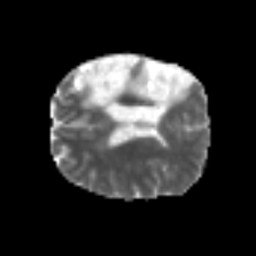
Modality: MD
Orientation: axial
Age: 49
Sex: male
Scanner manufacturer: siemens
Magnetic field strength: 3 T
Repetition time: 6.1 s
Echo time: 0.101 s